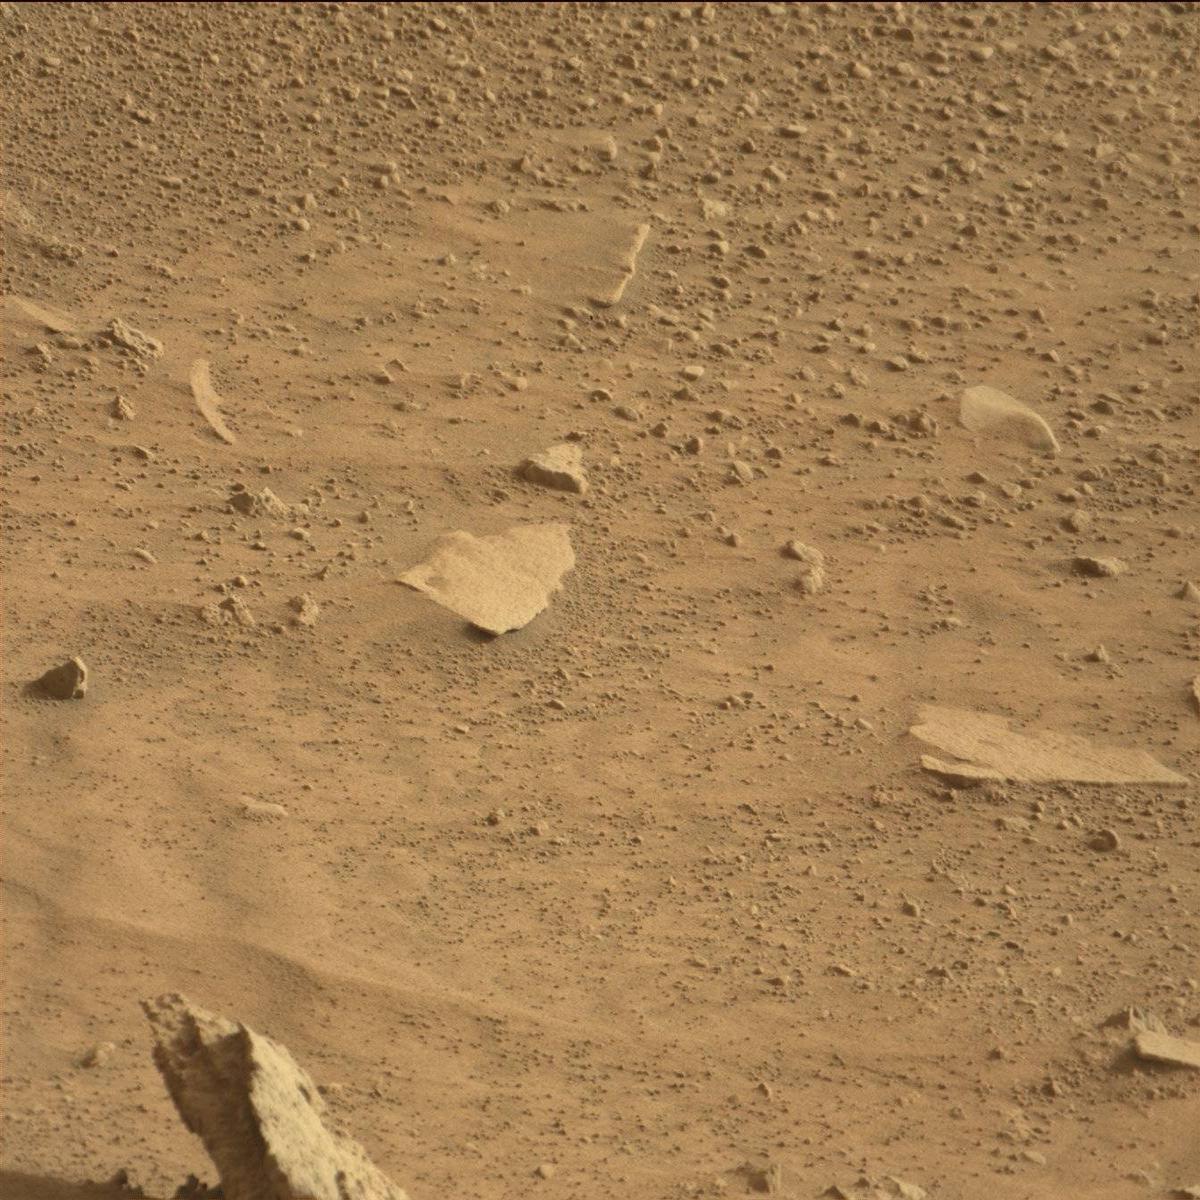
Terrain classes present: Bedrock, Sand / Soil